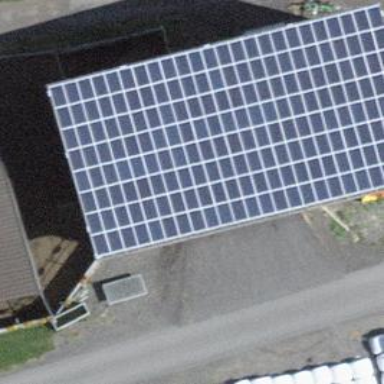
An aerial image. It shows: Solar power generator utilizing photovoltaic technology with solar photovoltaic panels.